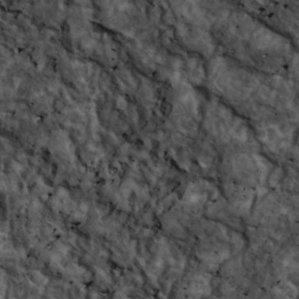
Label: non_frost